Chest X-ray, PA view. Patient: 49 years old, sex M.
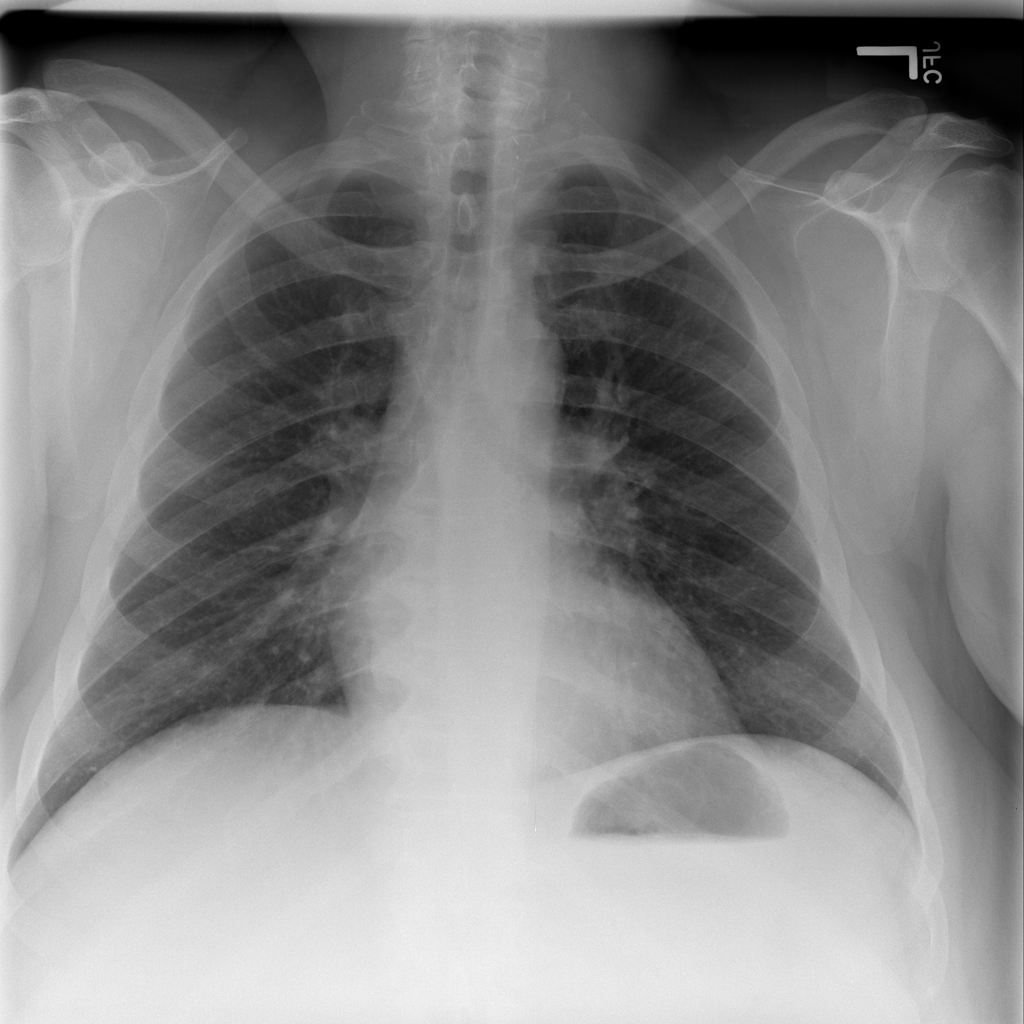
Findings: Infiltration